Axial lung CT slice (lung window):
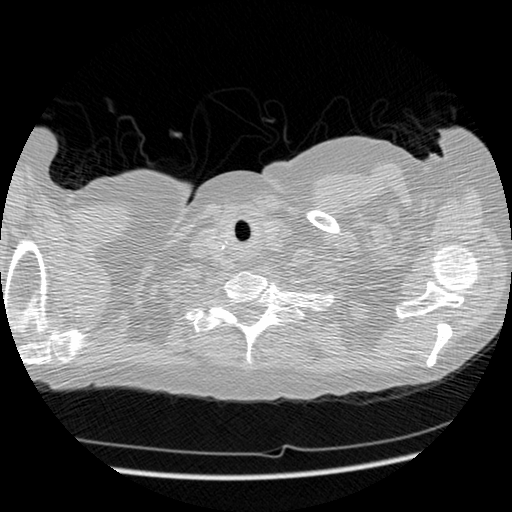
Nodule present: no